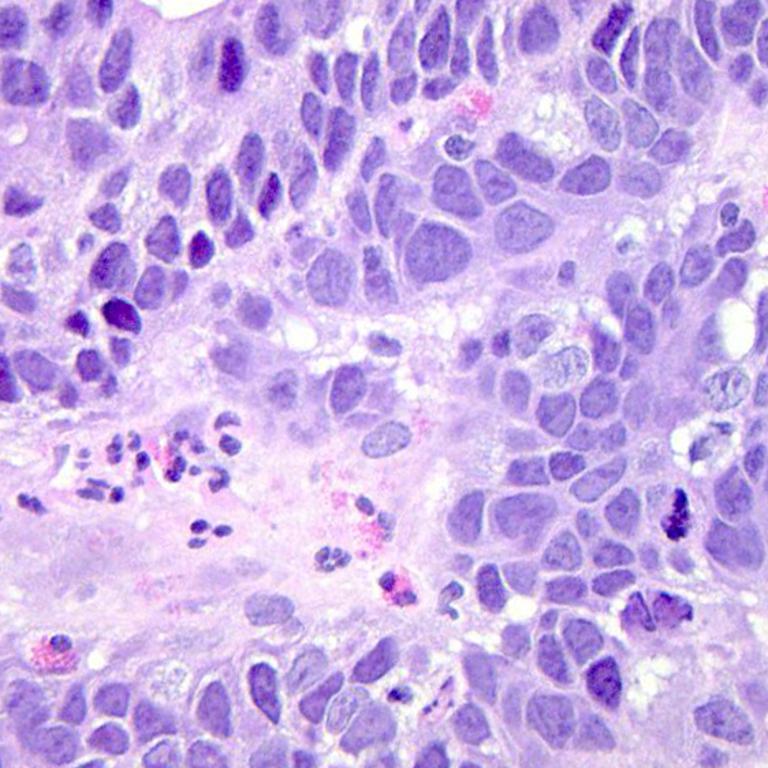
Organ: colon
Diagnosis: adenocarcinomas